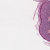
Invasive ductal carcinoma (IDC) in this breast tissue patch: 0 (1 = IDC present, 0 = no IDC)